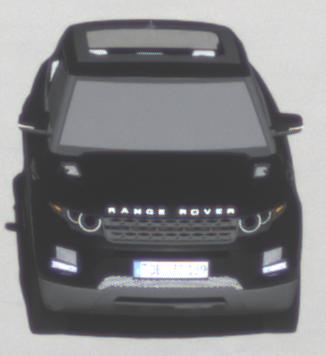
Make: Land Rover
Model: Range Rover Evoque 2.0 Si4
Detailed model: Range Rover Evoque (I)
Model produced from: 2011/08
Model produced until: 2013/11
Doors: 5
Color: black
Road condition: dry road
Daytime: morning or afternoon
Contrast: high contrast